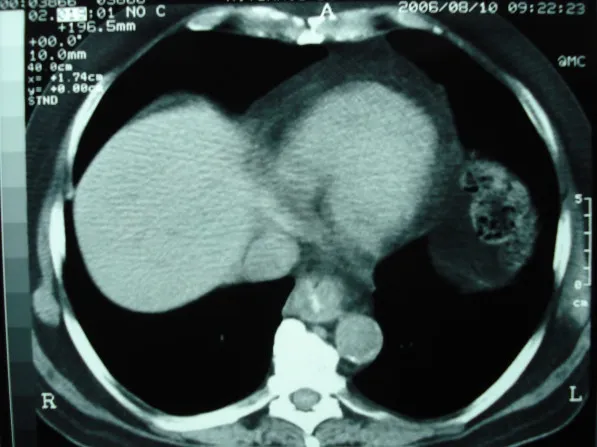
Post-chemotherapy CT scan showed a significant reduction of the tumor size.
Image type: radiology (ct)